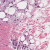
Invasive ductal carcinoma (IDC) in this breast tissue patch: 0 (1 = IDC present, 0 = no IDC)